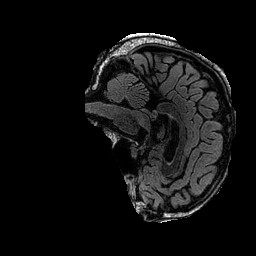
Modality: FLAIR
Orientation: sagittal
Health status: ill
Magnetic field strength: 3 T